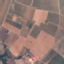
Land use / land cover class: PermanentCrop